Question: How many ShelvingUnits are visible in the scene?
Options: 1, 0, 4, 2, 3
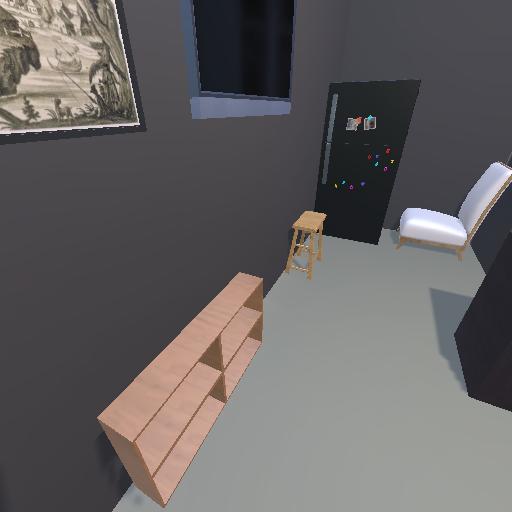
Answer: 1